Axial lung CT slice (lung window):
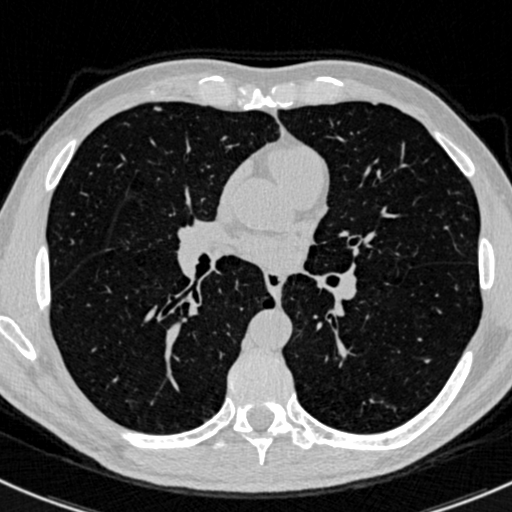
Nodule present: no